Question: I am working on a a small program and it has a tiny logic error which I can't seem to trace. It tracks records input of this form:
It searches a linked list of all previous records to find the most recent one where the userID matches the current userID. It then compares the time and weight and calculates the rate of change in the weight. If the weight has changed abruptly it print '"suspicious weight change"'. If there is not match and the input is valid it simply adds the new record to the list.
I have it working except when the userID is added to the list it seems to overwrite all the previous userID's. So even if a new record is input which has a unique userID, it finds a match, because all the ID's a made the same.
I just need a second pair of eyes to help spot where this is happening, I am new to C so it is probably some newbie mistake. But after 8 hrs of trying to find it, I am desperate for some help!

'''
#include <stdio.h>
#include <ctype.h>
#include <string.h>
#include <stdlib.h>
#define DELIM " " /* the delimiter */
#define MAX_CHANGE (10.0/86400.0) /* 10kg/day */
/* seconds in a day is 24 hours * 60 minutes * 60 seconds */
/* return 0 if the passed strings don't math, 1 otherwise */
/* defines the structure of Node */
struct Node
{
char * id;
float weight;
int time;
struct Node * next;
} *head, *p, *t, *last;
/* Constructor which returns a pointer to a new node*/
struct Node *newNode(int *time, char * id, float *w)
{
/*note malloc returns a pointer */
struct Node *r = (struct Node *)malloc( sizeof(struct Node) );
r->time = *time;
r->id = id;
r->weight = *w;
r->next = NULL;
return r;
}
/* prints the list starting with head */
printList(struct Node * head)
{
while(head != NULL)
{
printf("%d %s %f
",head->time,head->id,head->weight);
head = head->next;
}
}
main()
{
char line[1024];
int lasttime = 0;
int success;
int timestamp;
int duration;
char userID[1000] = "";
char *token;
char temp[1000];
float weight;
float lastweight;
float change;
float changePerTime;
head = (struct Node*)malloc(sizeof(struct Node));
head->id = "";
head->weight = 0.0;
head->time = 0;
head->next = NULL;
last = head;
/*FILE * f = fopen("C:\Users\Chris\Documents\School\York\Computer Science\2031 Software Tools\Labs\lab3\testcases\06.in","r"); */
/* last points to the last node in the list
head is always the same node
p is used to travers the list
t is a pointer the most recent occurrense of a user record
*/
while (fgets(line,1024,stdin) != NULL)
{
userID[0] =''; // resets userID
token = strtok(line, DELIM);
success = sscanf(token,"%d",&timestamp);
if (success < 1 || timestamp == 0)
{
printf("Invalid time
");
continue;
}
while((token = strtok(NULL,DELIM) ) != NULL && token[0] != '.' && ! isdigit(token[0]) )
{
strcpy(temp,token); //
strcat(temp,DELIM ); // adds space between each token
strcat(userID, temp); // src temp must be a const string, not a pointer
temp[0] = '';
}
userID[strlen(userID)-1] = ''; //erases the tailing space.
if(strlen(userID) > 179 || !strlen(userID) )
{
printf("Illegal userID
");
continue;
}
else if(token == NULL || sscanf(token,"%f", &weight) < 1 || weight < 30.0 || weight > 300.0)
{
printf("Illegal weight
");
continue;
}
else if (lasttime >= timestamp)
{
printf("Nonmonotonic timestamps
");
continue;
}
else
{
/* sets t to last found user record and sets "last" to the last record*/
for(p = head; p != NULL; p = p->next)
{
if(strcmp(userID,p->id) == 0)
{
t=p;
}
last = p; // set last to last p.
}
if(t == NULL)
printf("OK newuser
");
else if(t != NULL)
{
duration = timestamp - t->time;
change = weight - t->weight;
changePerTime = change / duration;
if(changePerTime < -MAX_CHANGE || changePerTime > MAX_CHANGE)
printf("Suspiciously large weight change
");
else
printf("OK
");
}
/* adds node to end of list */
last->next = newNode(&timestamp,userID,&weight);
printList(head);
}
}
//fclose(f);
}
'''
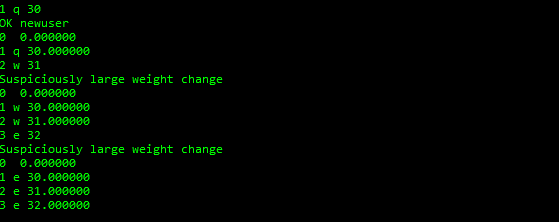
Answer: I can fix the over-writing by changing 'newNode' to:
'''
struct Node *newNode(int *time, char * id, float *w)
{ /*note malloc returns a pointer */
struct Node *r = (struct Node *)malloc( sizeof(struct Node) );
r->time = *time;
r->id = strdup(id);
r->weight = *w;
r->next = NULL;
return r;
}
'''
Note the addition of the call to 'strdup'.